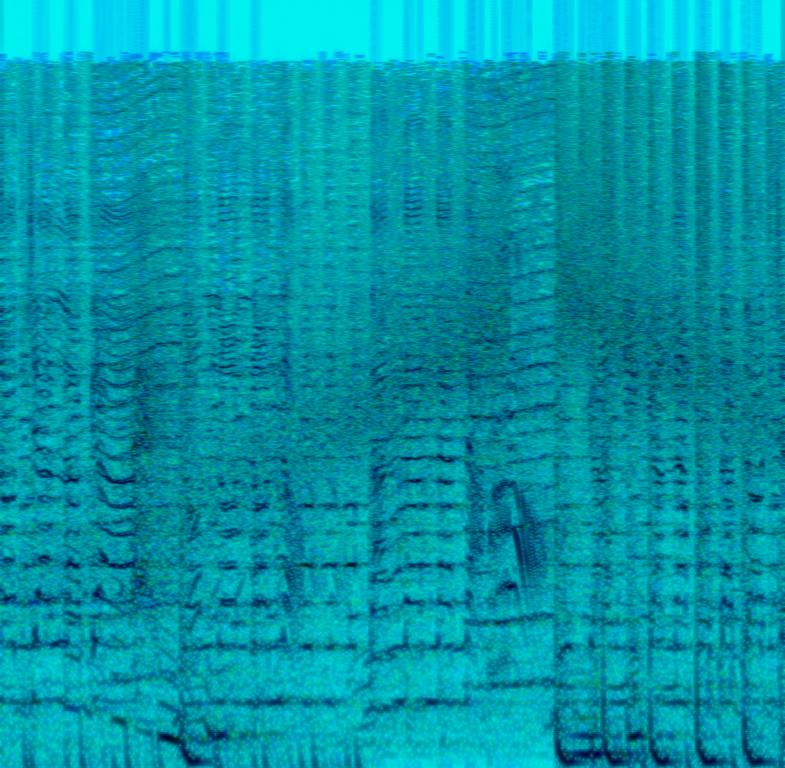
Female singers sing this vocal harmony with backup singers. The song is medium tempo with a groovy bass line, violin countermelody, and  keyboard harmony. The song is entertaining and groovy. The song has a poor audio quality.